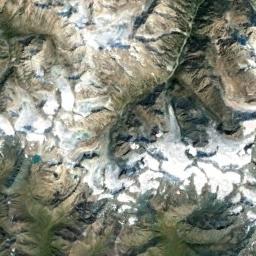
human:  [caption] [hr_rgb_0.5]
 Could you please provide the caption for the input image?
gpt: White, Brown, And green transitions from the peaks to the bottom of the peaks in the Snow Mountain Range .

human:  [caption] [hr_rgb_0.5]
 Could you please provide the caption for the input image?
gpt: There is snow on the part of the snowberg .

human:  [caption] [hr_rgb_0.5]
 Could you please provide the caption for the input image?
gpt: The snow berg is consist of green plants and white snow .

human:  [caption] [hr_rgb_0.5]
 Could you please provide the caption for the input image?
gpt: The snowberg is partly covered with snow and ice and some knife-edge ridges remain at the top of the snowberg .

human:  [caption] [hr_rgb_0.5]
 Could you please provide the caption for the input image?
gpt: There are some snow and green land on the snowberg .